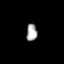
Tissue: prostate
Cell type: Fibroblasts
Senescence score: 0.6983
Nuclear area (px): 180
Mean DAPI intensity: 167.561